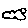
Label: cloud